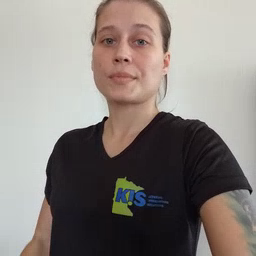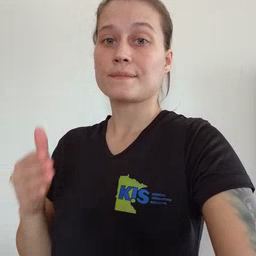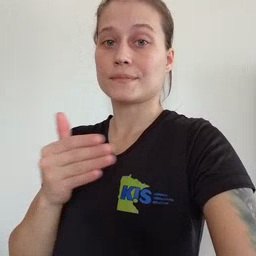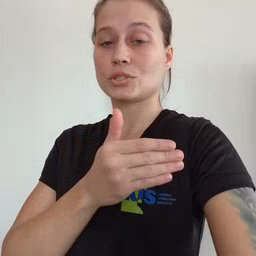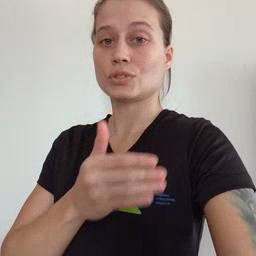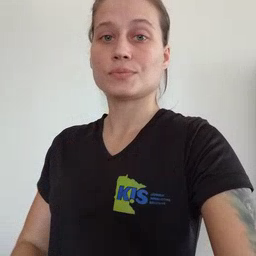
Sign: fish